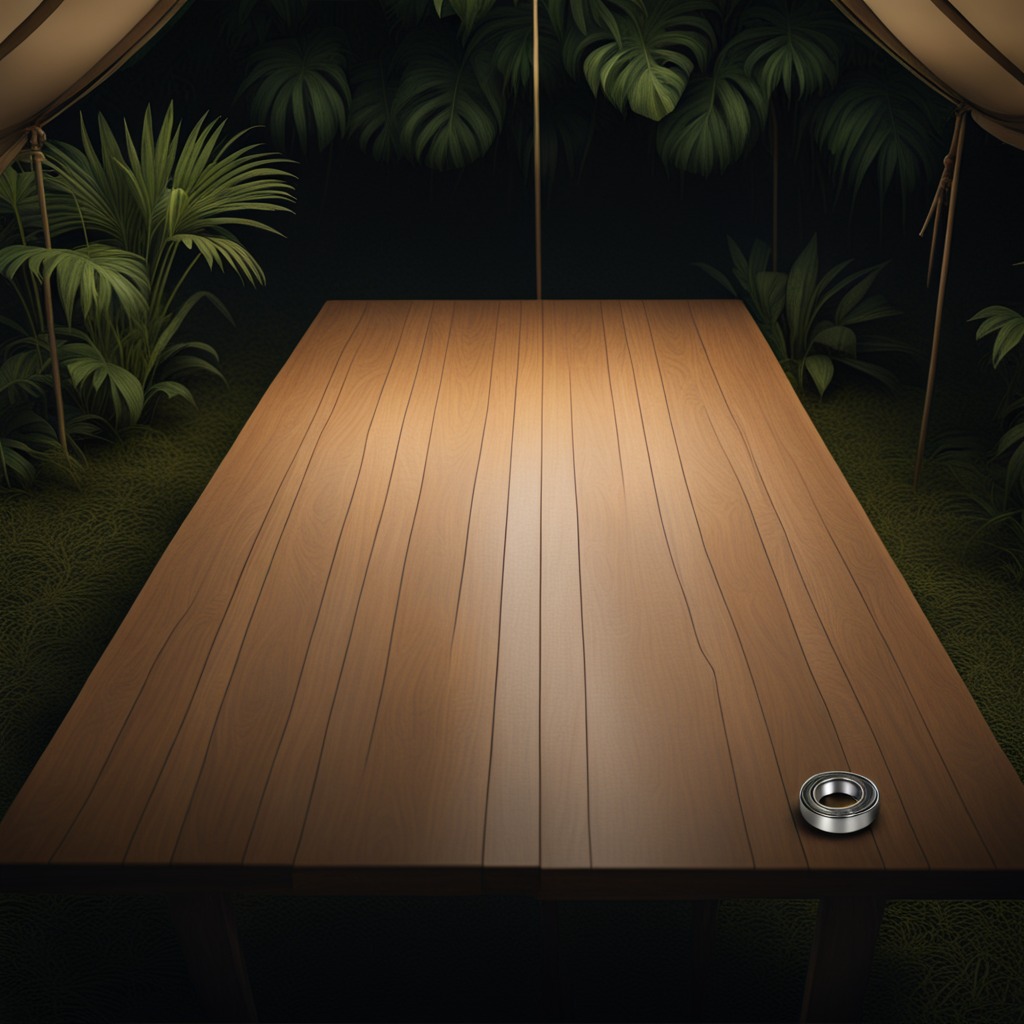
A metal ball bearing is lying on a wooden table inside a jungle field workshop tent at night.